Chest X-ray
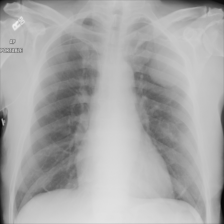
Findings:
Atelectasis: negative
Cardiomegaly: negative
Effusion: negative
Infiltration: negative
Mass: positive
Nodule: negative
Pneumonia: negative
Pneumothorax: negative
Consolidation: negative
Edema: negative
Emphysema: negative
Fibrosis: negative
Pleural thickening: negative
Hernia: negative